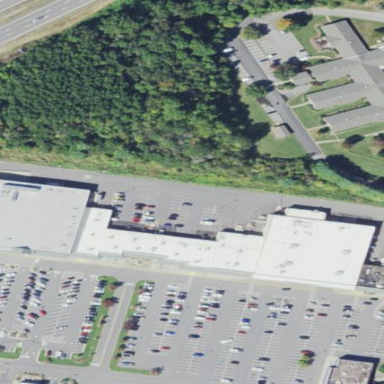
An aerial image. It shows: Commercial building.